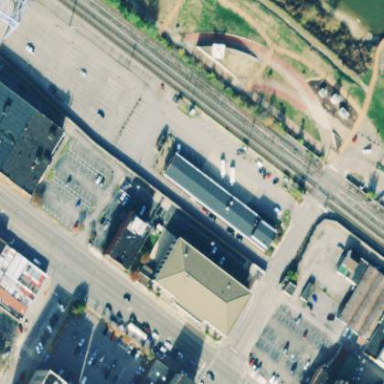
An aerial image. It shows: Train station building.